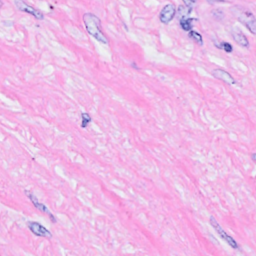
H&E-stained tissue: Breast